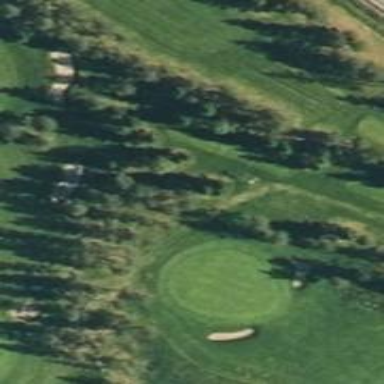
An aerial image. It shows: Path for both road and golf.